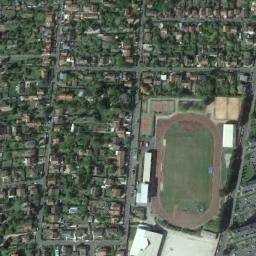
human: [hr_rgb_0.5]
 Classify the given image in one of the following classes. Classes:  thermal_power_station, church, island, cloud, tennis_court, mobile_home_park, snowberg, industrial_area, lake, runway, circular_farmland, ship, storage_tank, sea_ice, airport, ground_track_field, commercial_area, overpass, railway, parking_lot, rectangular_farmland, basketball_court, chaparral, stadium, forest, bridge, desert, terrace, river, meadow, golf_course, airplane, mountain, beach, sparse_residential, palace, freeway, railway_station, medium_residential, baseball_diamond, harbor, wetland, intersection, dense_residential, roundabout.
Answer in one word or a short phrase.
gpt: ground_track_field